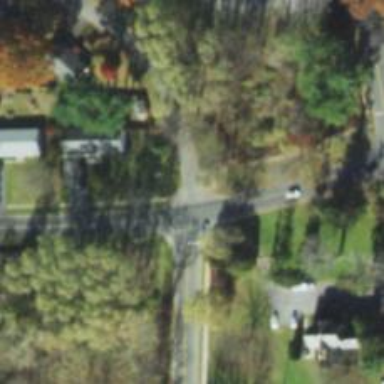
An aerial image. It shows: Marked road crossing.